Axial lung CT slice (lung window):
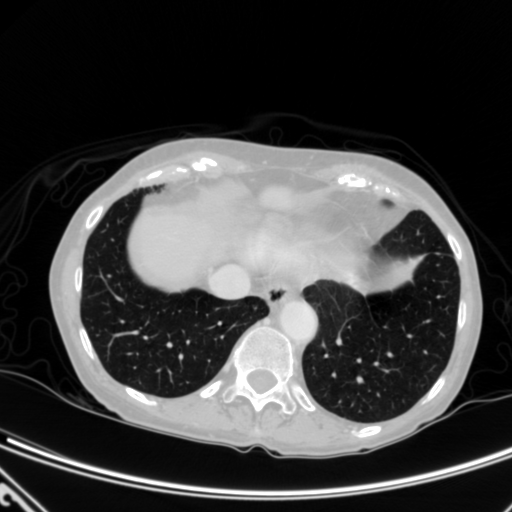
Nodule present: no